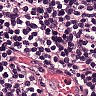
Metastatic tissue present: no